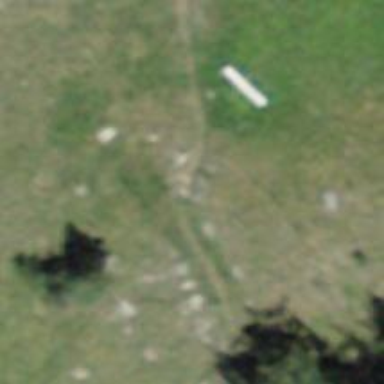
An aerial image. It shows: Grassy path.